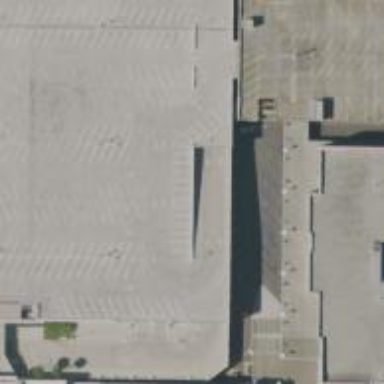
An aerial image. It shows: Multi-storey parking lot with asphalt surface.